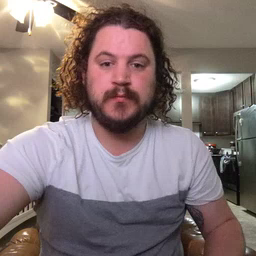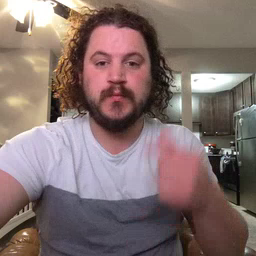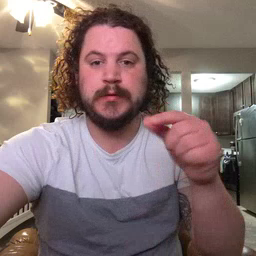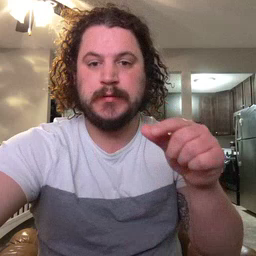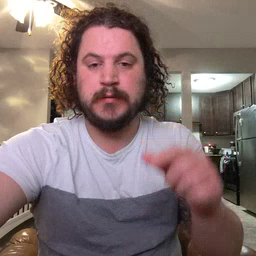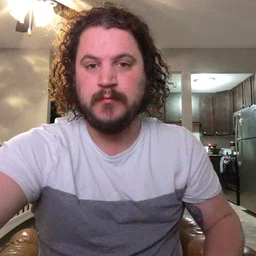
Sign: green